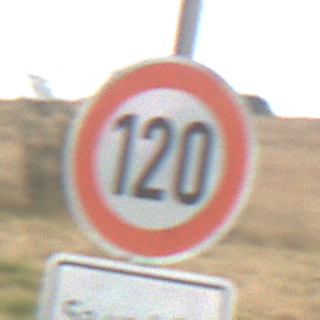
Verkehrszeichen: Geschwindigkeit120
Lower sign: ZeitangabenMitBeschraenkungAufWochentage8
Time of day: MorningAfternoon
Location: Outdoor (Nature)
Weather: Overcast
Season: NotSpecified
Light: Natural